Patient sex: M
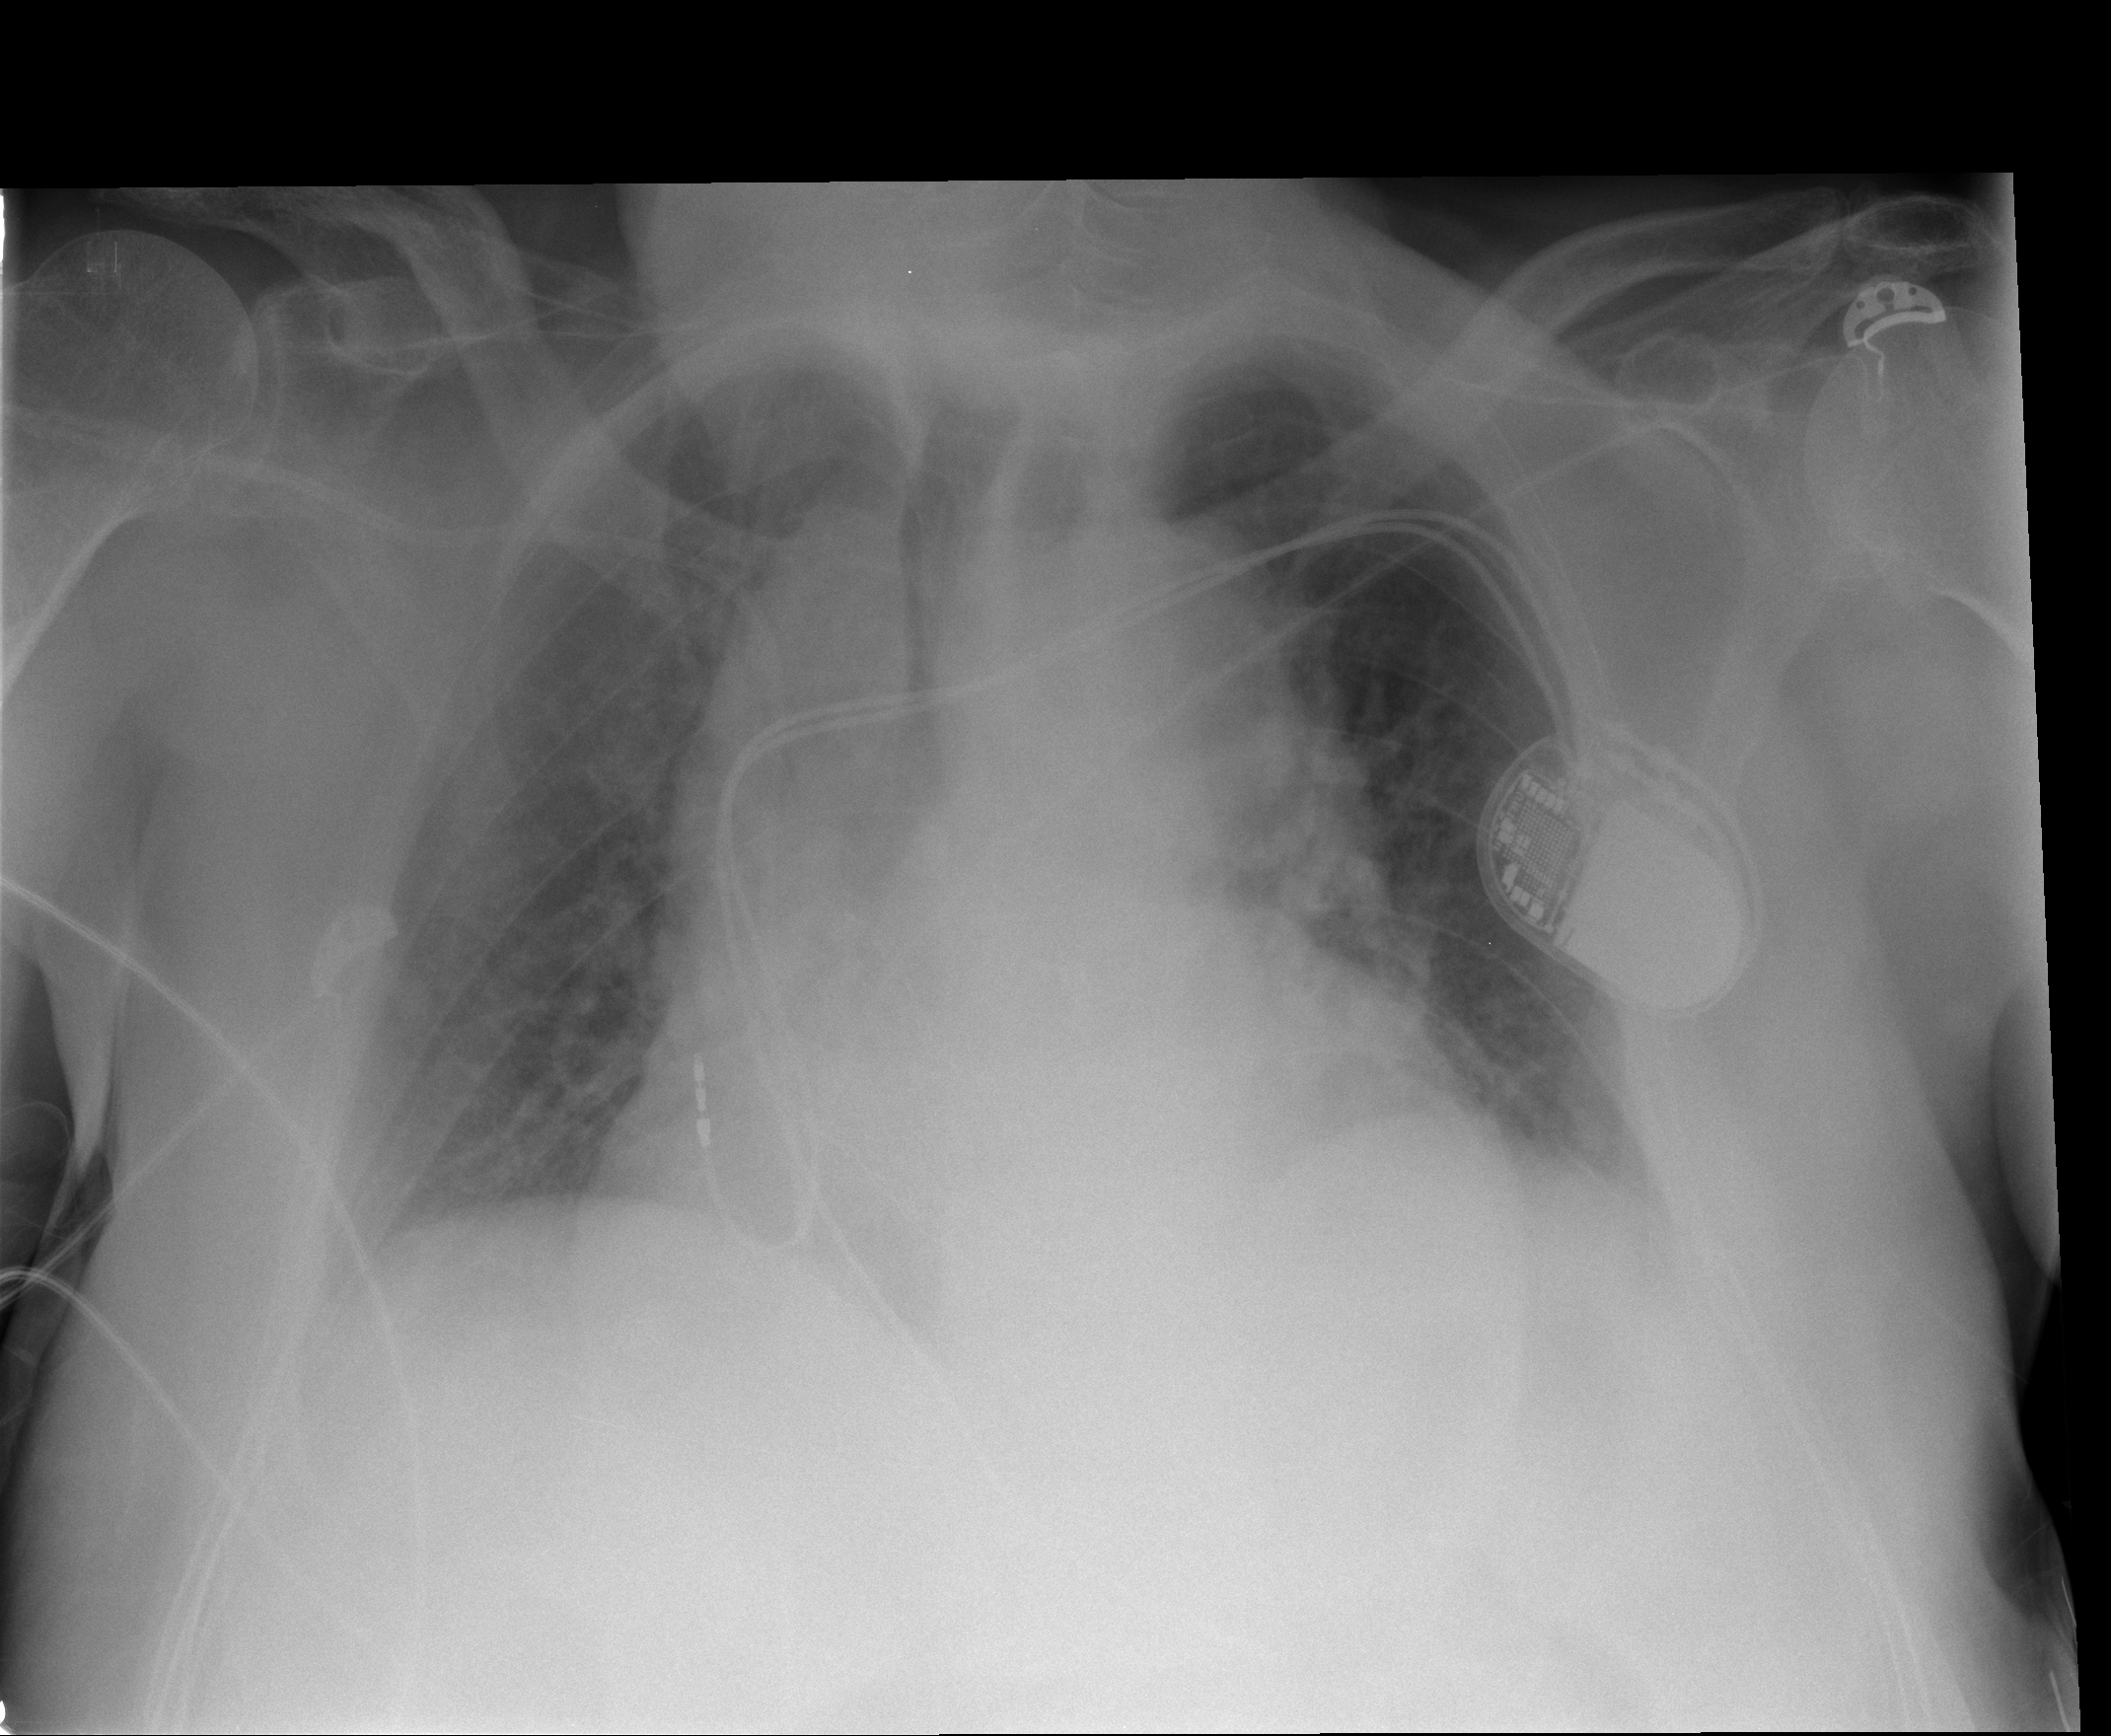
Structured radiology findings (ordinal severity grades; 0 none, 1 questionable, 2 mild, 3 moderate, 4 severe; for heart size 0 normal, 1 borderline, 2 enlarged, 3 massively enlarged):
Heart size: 0
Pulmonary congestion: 2
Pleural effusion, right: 0
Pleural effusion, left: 0
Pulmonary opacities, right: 1
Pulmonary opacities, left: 1
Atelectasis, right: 2
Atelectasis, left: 2